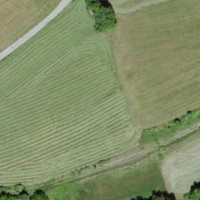
EUNIS habitat code: 52
Species observed at this site:
Primula veris